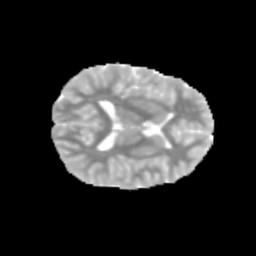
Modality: MD
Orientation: axial
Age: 12
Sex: female
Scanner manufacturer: siemens
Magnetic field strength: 3 T
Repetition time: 3.8 s
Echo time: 0.07 s